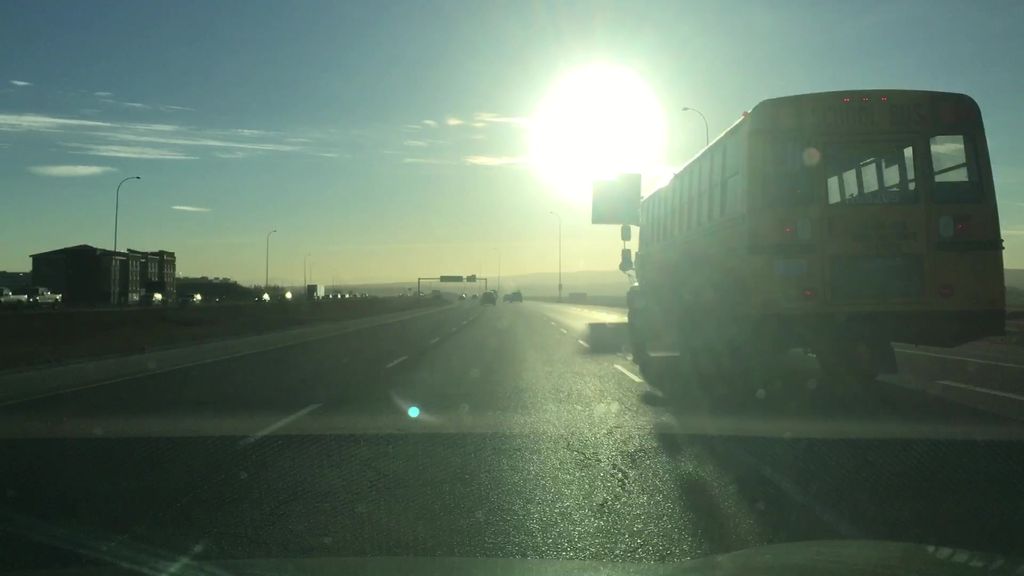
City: calgary